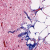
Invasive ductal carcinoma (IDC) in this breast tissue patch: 0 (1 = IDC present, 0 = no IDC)